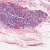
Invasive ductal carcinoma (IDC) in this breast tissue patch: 0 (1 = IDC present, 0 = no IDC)